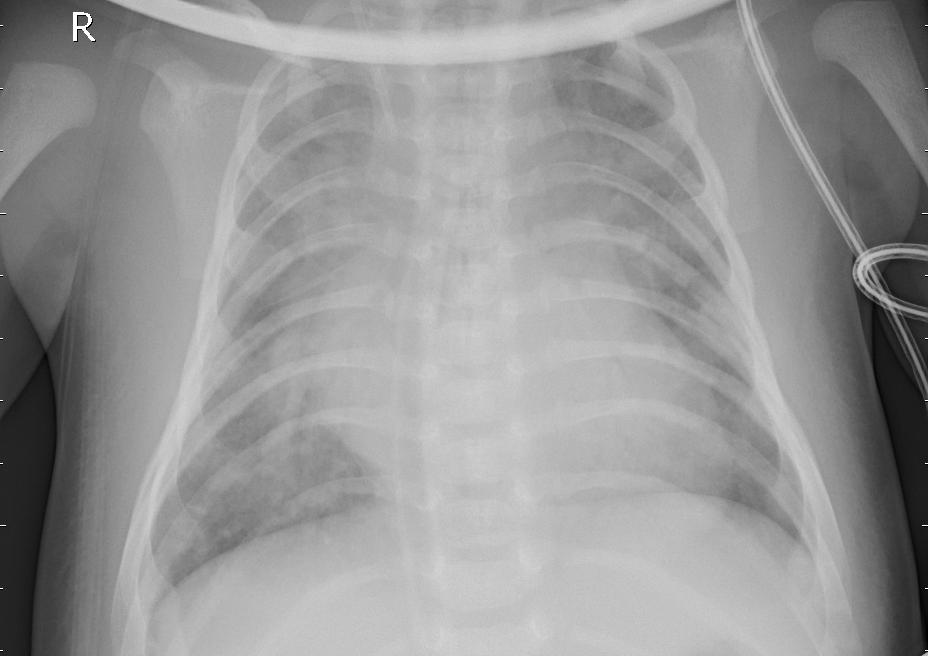
Diagnosis: PNEUMONIA